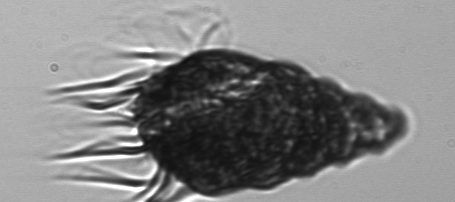
Label: Laboea_strobila